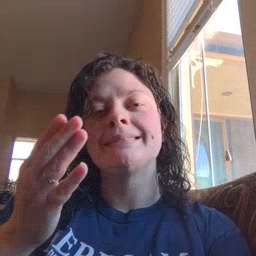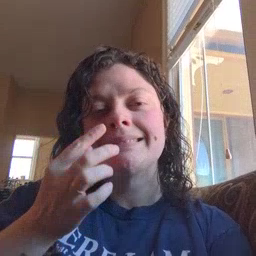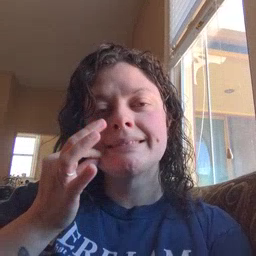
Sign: kitty